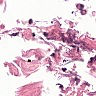
Metastatic tissue present: no